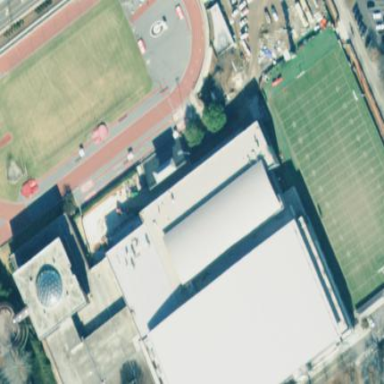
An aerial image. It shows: Building that serves as fitness center for American football activities.